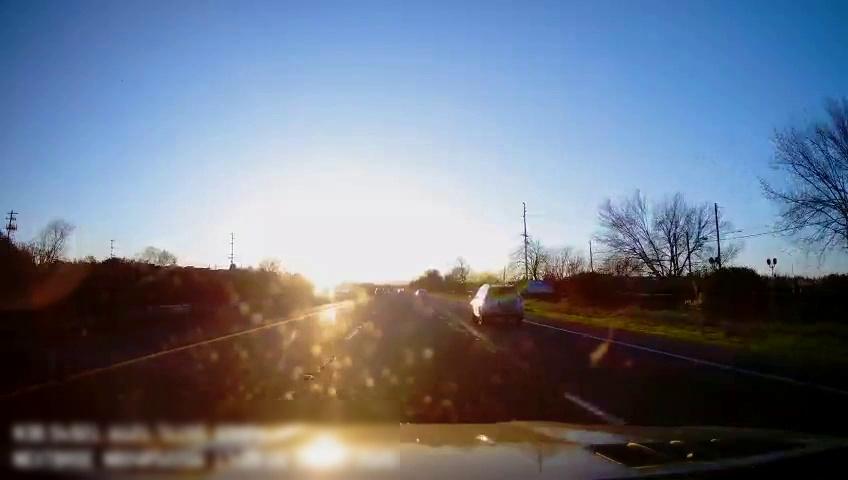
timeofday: Day
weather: Sunny
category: Drivable Space
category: Vehicles | SUV
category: Vehicles | SUV
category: Vehicles | Car
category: Lanes | Alternate Lane
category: Lanes | Current Lane
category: Lanes | Current Lane
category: Lanes | Alternate Lane